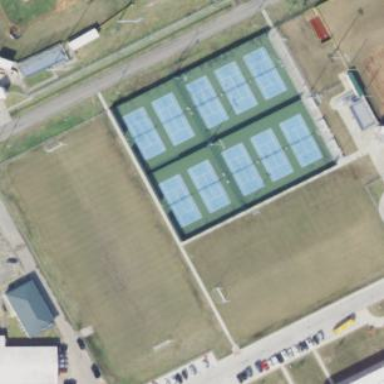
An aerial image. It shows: Tennis court on pitch designated for leisure land.